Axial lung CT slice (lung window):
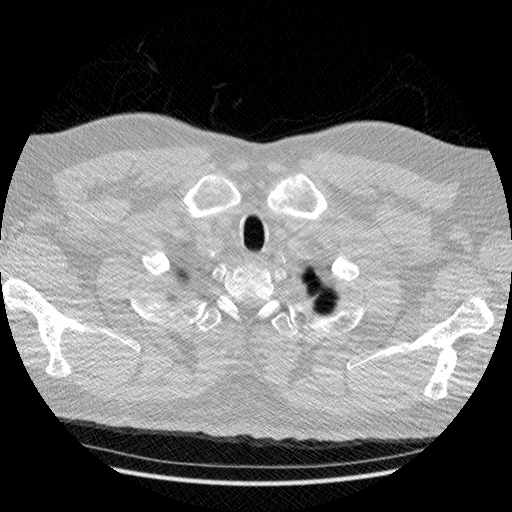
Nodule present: no